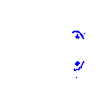
Particle: electron